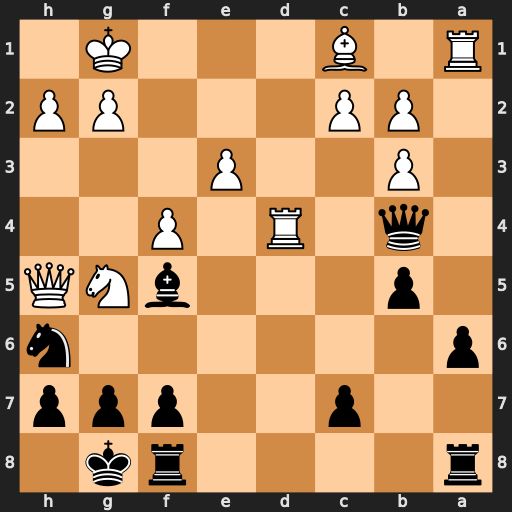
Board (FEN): r4rk1/2p2ppp/p6n/1p3bNQ/1q1R1P2/1P2P3/1PP3PP/R1B3K1
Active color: b
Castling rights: -
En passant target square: -
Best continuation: Qe1#